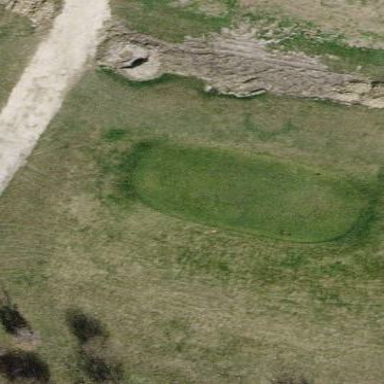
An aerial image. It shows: Grassy area designated as golf tee.